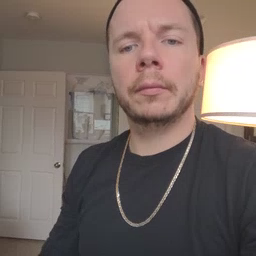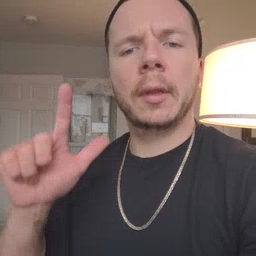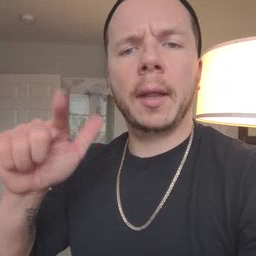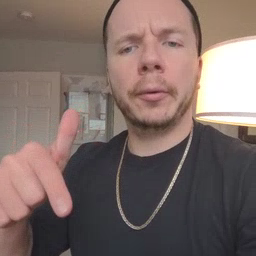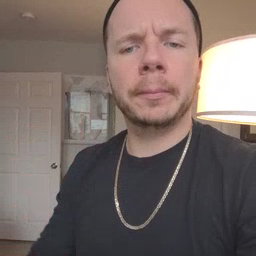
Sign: later